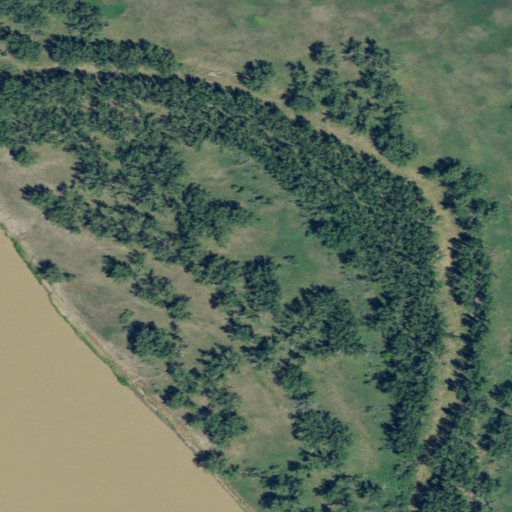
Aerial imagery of island in Montana named Upper Two Calf Island containing woody wetlands, shrub, evergreen forest, open water, and herbaceous wetlands